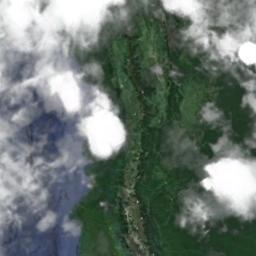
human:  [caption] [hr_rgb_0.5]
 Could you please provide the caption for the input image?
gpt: The stratus clouds and cumulus clouds are located above the sea and the land covered by dense vegetation .

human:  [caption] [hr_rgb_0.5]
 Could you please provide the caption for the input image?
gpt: Large white clouds on green land and blue sea .

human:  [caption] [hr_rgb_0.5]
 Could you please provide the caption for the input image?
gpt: A thick cloud enveloped over the forest .

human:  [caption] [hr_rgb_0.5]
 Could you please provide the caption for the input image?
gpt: The white cloud is above green land and blue sea .

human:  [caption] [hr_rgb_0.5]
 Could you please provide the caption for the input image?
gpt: There are many pieces of white clouds over a shore .